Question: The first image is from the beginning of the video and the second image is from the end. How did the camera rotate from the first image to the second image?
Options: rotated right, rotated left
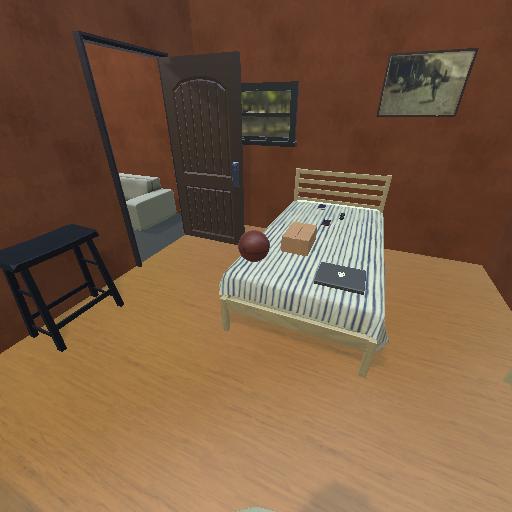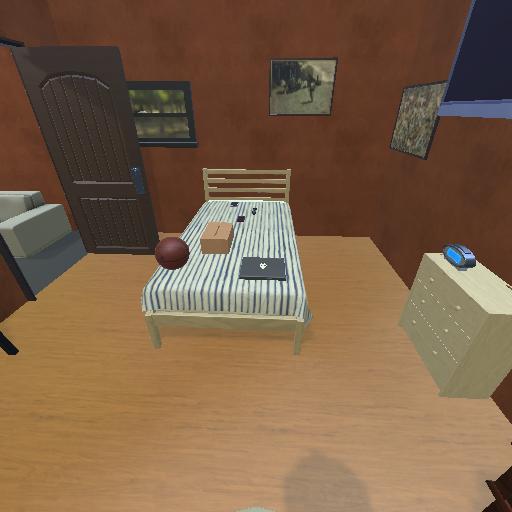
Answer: rotated right